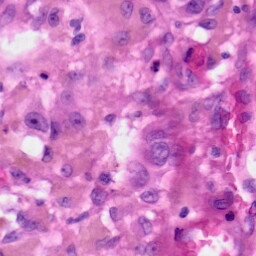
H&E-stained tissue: Skin